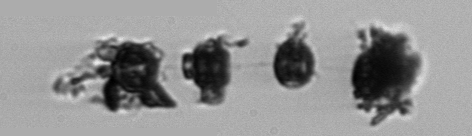
Label: Thalassiosira_TAG_external_detritus